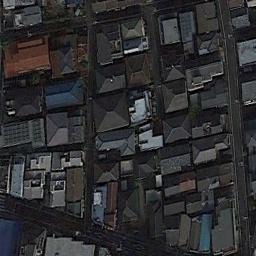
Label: dense_residential